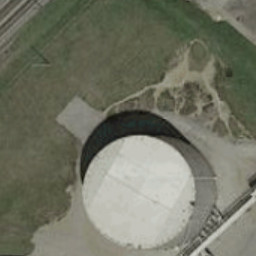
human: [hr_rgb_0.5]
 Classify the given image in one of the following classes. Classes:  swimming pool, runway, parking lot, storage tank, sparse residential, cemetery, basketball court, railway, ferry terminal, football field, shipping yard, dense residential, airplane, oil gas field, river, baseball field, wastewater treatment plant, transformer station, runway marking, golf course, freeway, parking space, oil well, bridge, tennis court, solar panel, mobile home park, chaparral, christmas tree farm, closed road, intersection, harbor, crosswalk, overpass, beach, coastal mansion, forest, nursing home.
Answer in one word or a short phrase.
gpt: storage tank